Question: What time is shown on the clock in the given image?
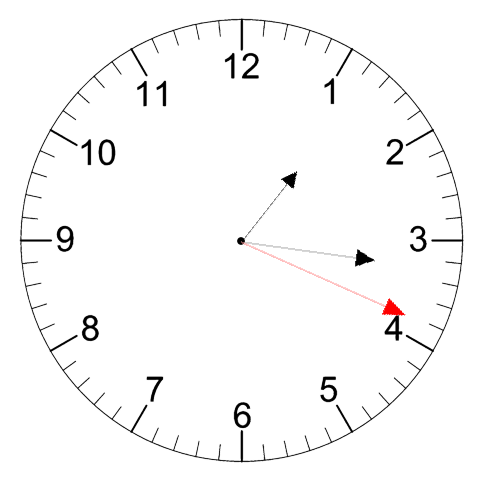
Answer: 01:16:19